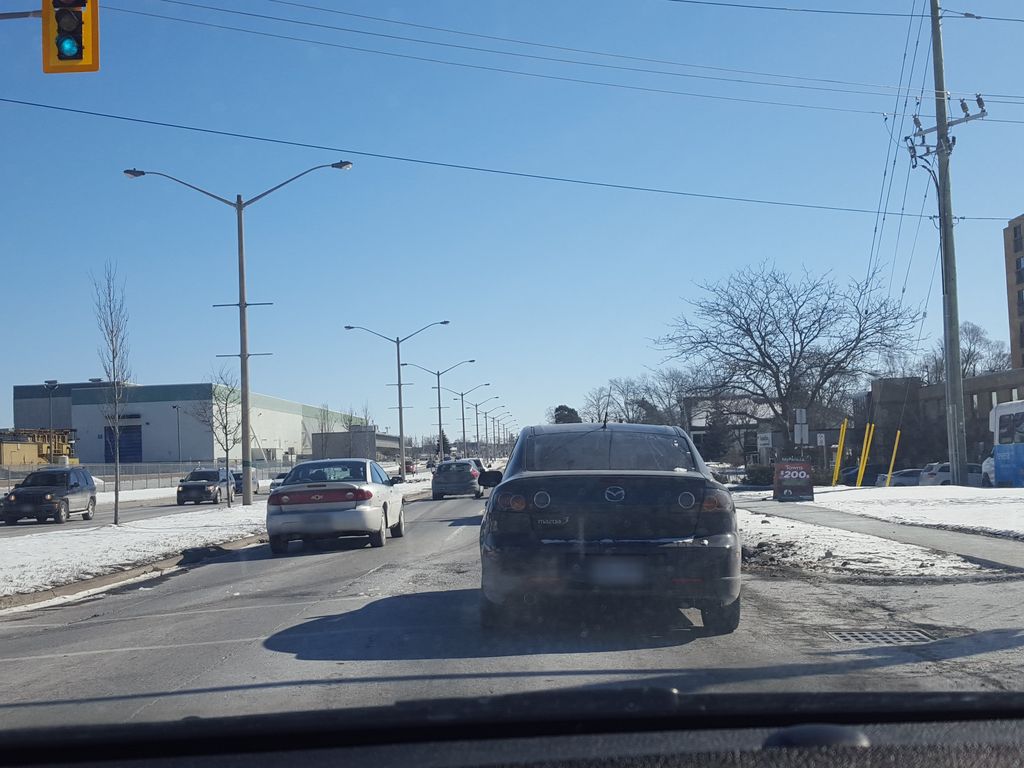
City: kitchener-waterloo